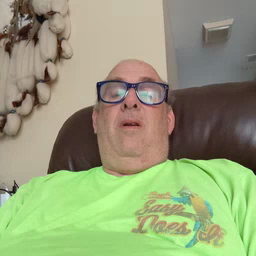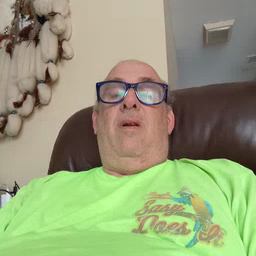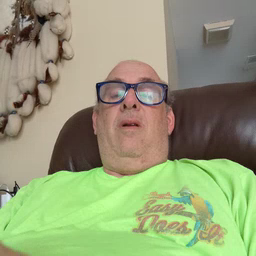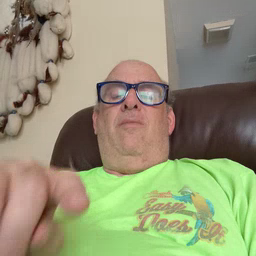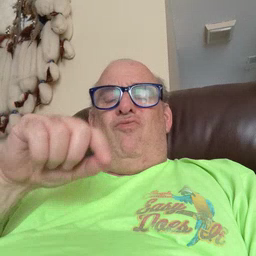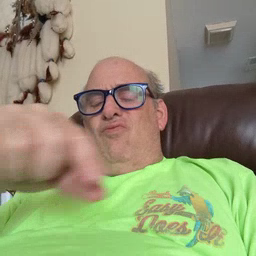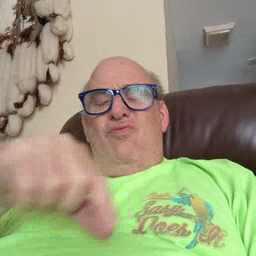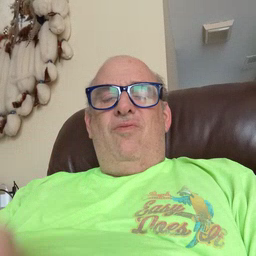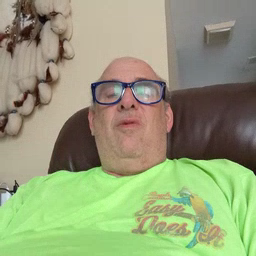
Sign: puzzle